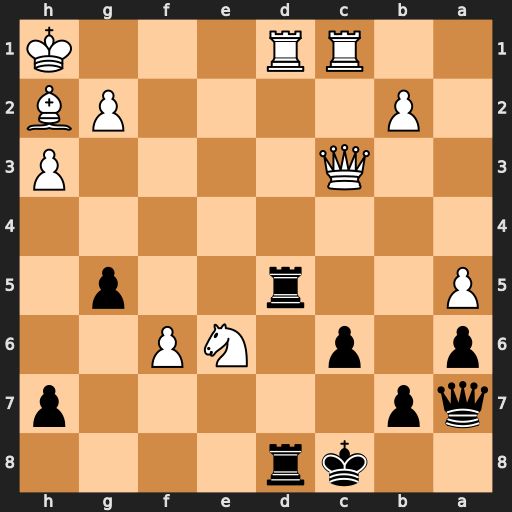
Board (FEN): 2kr4/qp5p/p1p1NP2/P2r2p1/8/2Q4P/1P4PB/2RR3K
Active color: b
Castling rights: -
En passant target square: -
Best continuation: Rxd1+ Qe1 Rxe1+ Rxe1 Qf2